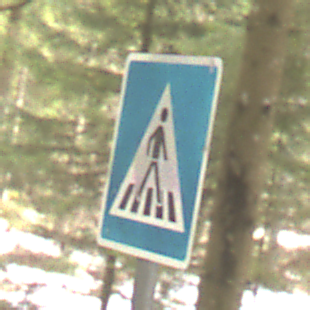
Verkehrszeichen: FussgaengerueberwegLinks
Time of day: MorningAfternoon
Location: Outdoor (Nature)
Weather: Overcast
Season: Winter
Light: Natural